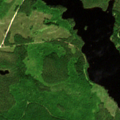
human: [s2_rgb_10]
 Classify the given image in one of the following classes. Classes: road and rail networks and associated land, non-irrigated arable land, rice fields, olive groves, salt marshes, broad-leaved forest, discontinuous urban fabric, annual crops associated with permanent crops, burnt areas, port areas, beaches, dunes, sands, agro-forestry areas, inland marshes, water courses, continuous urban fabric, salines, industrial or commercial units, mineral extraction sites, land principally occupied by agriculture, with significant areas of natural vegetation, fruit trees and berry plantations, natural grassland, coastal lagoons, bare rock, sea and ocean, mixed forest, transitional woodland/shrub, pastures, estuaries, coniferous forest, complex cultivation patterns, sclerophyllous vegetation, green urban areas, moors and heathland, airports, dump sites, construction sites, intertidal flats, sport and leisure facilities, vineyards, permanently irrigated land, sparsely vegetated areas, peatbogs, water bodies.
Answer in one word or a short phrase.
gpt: coniferous forest, mixed forest, transitional woodland/shrub, water bodies